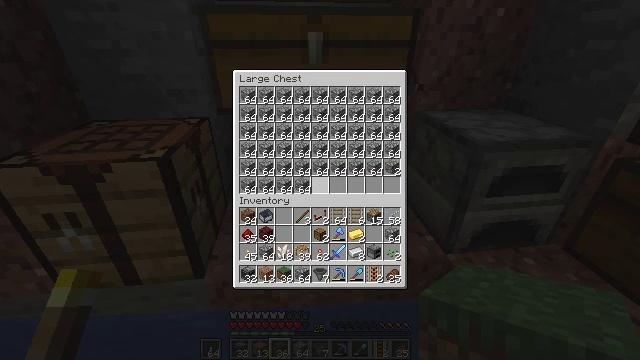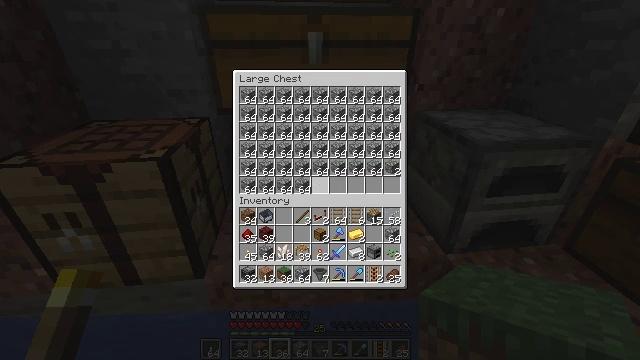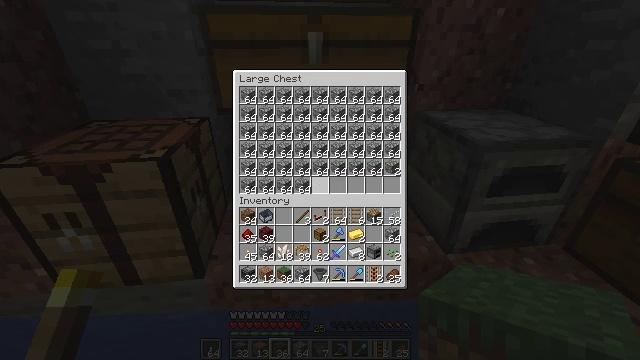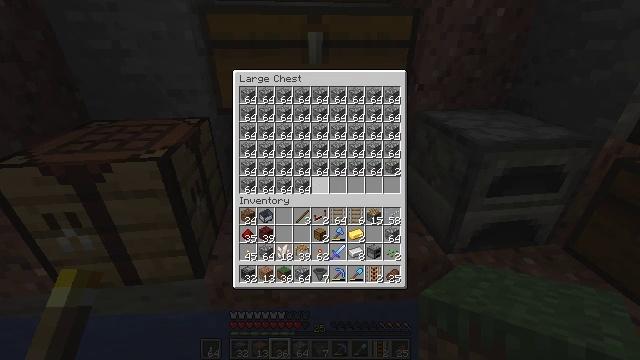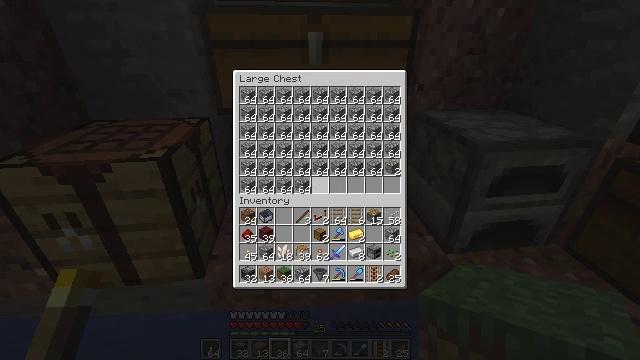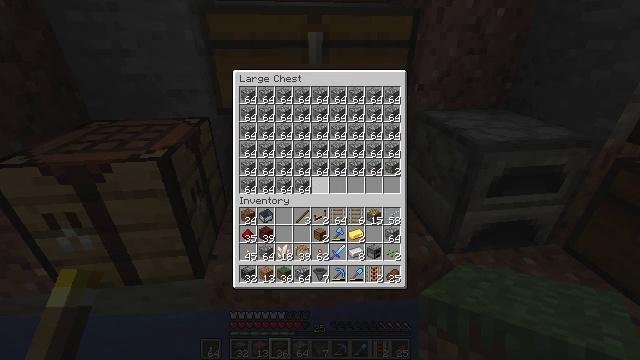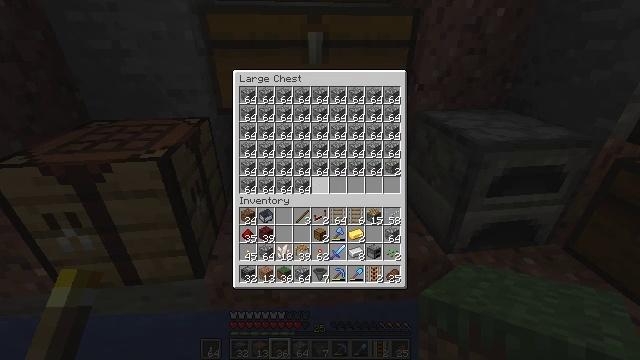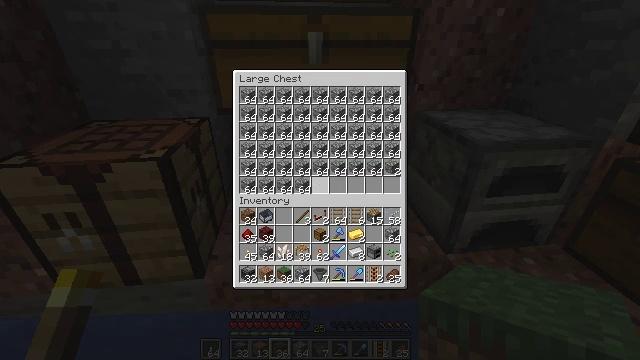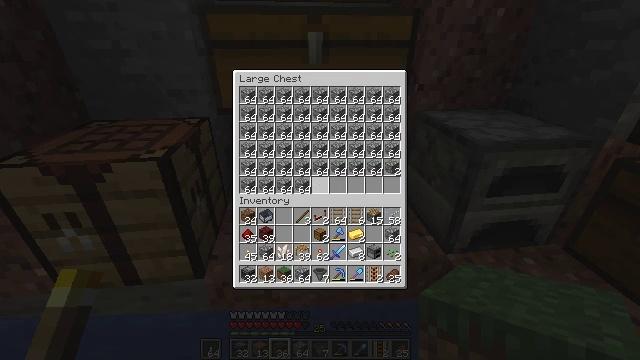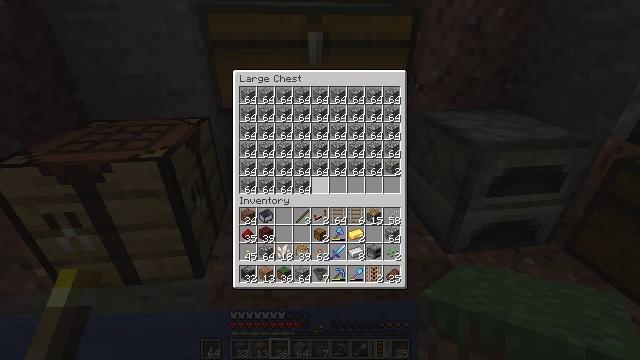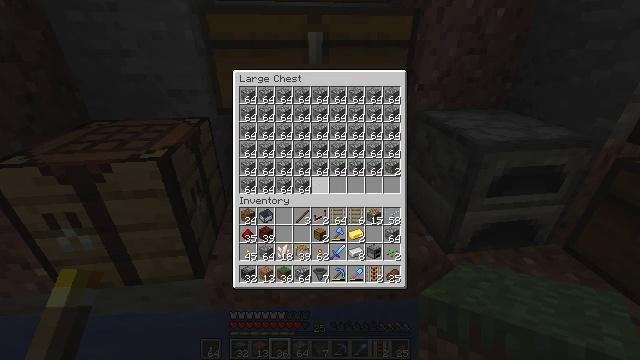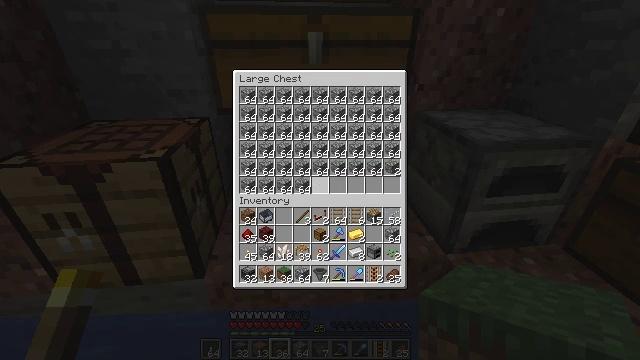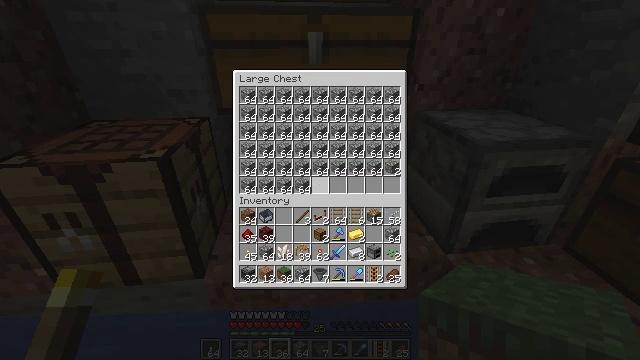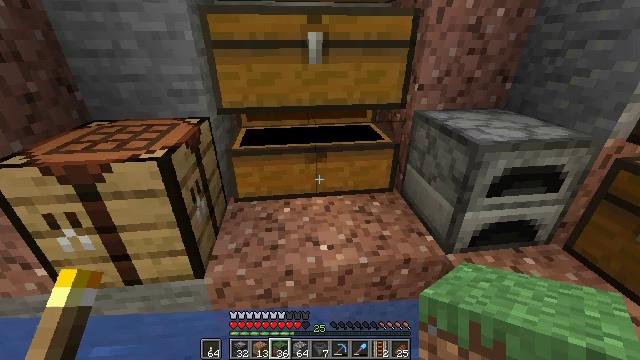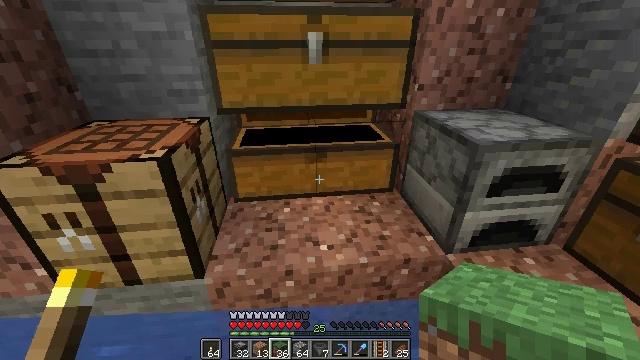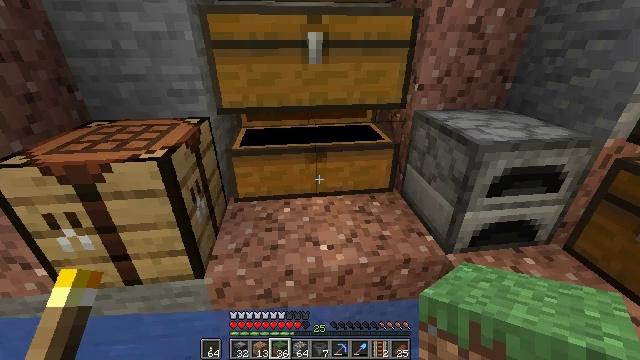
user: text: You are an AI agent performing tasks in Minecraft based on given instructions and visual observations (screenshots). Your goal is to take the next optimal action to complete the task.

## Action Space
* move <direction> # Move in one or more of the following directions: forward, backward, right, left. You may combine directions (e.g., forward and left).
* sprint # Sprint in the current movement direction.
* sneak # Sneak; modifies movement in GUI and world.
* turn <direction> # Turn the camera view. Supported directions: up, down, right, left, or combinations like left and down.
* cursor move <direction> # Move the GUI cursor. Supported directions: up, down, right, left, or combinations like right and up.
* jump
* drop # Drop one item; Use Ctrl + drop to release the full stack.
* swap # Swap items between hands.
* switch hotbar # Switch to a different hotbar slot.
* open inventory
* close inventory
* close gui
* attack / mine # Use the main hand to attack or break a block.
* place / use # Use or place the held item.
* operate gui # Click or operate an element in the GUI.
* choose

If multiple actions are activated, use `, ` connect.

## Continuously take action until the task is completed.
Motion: motion action
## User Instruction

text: Prepare the materials to craft a piston.
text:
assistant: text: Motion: no_op
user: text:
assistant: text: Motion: no_op
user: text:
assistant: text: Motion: no_op
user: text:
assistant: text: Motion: no_op
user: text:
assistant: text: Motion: no_op
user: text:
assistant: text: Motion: no_op
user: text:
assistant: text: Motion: no_op
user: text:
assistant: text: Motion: no_op
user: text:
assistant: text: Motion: no_op
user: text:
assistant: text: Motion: no_op
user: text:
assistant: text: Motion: no_op
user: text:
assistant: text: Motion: no_op
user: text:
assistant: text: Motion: no_op
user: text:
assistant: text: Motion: close gui
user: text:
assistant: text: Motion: no_op
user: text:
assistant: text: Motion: no_op
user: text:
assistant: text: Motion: no_op
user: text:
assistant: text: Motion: turn left and down
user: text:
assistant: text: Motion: turn left
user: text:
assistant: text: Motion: turn left
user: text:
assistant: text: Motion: turn left and up
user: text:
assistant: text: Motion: turn left and up
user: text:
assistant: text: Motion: turn left and up
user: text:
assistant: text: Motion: turn left and up
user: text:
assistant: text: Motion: turn left
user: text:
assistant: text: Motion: no_op
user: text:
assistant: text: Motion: no_op
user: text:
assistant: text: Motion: no_op
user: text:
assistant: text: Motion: no_op
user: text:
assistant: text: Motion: no_op